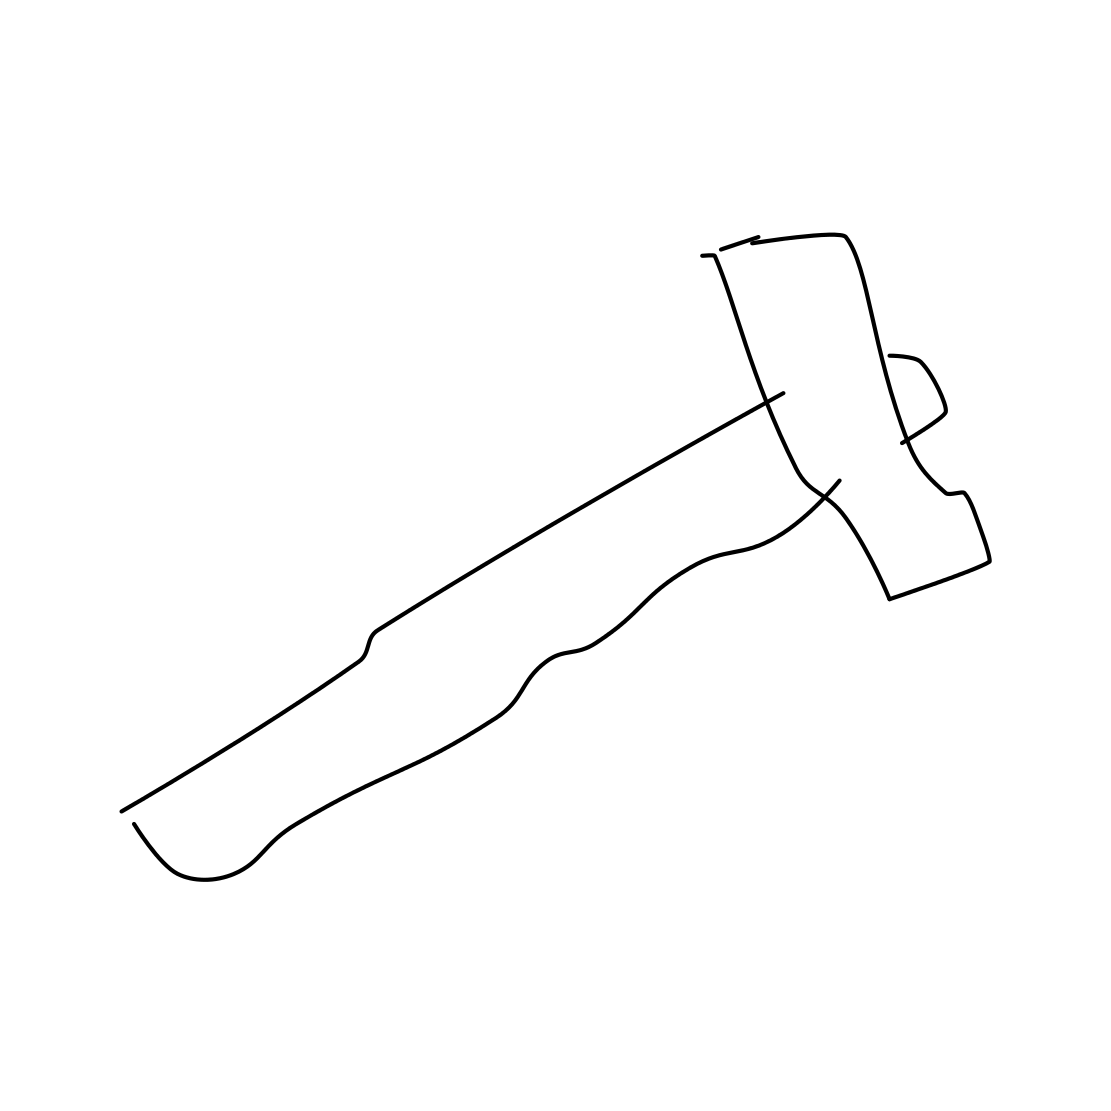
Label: hammer